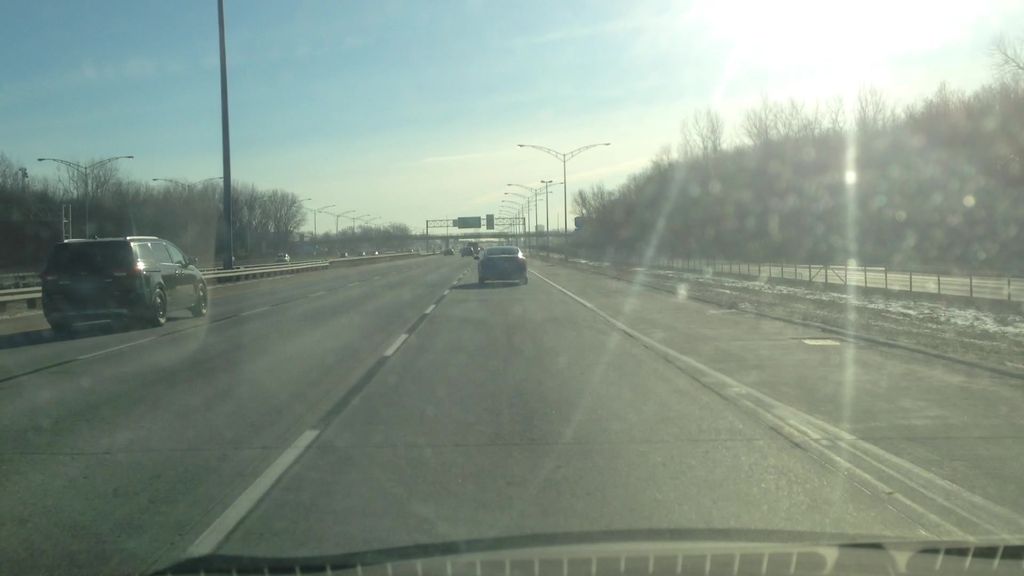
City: montreal